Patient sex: F
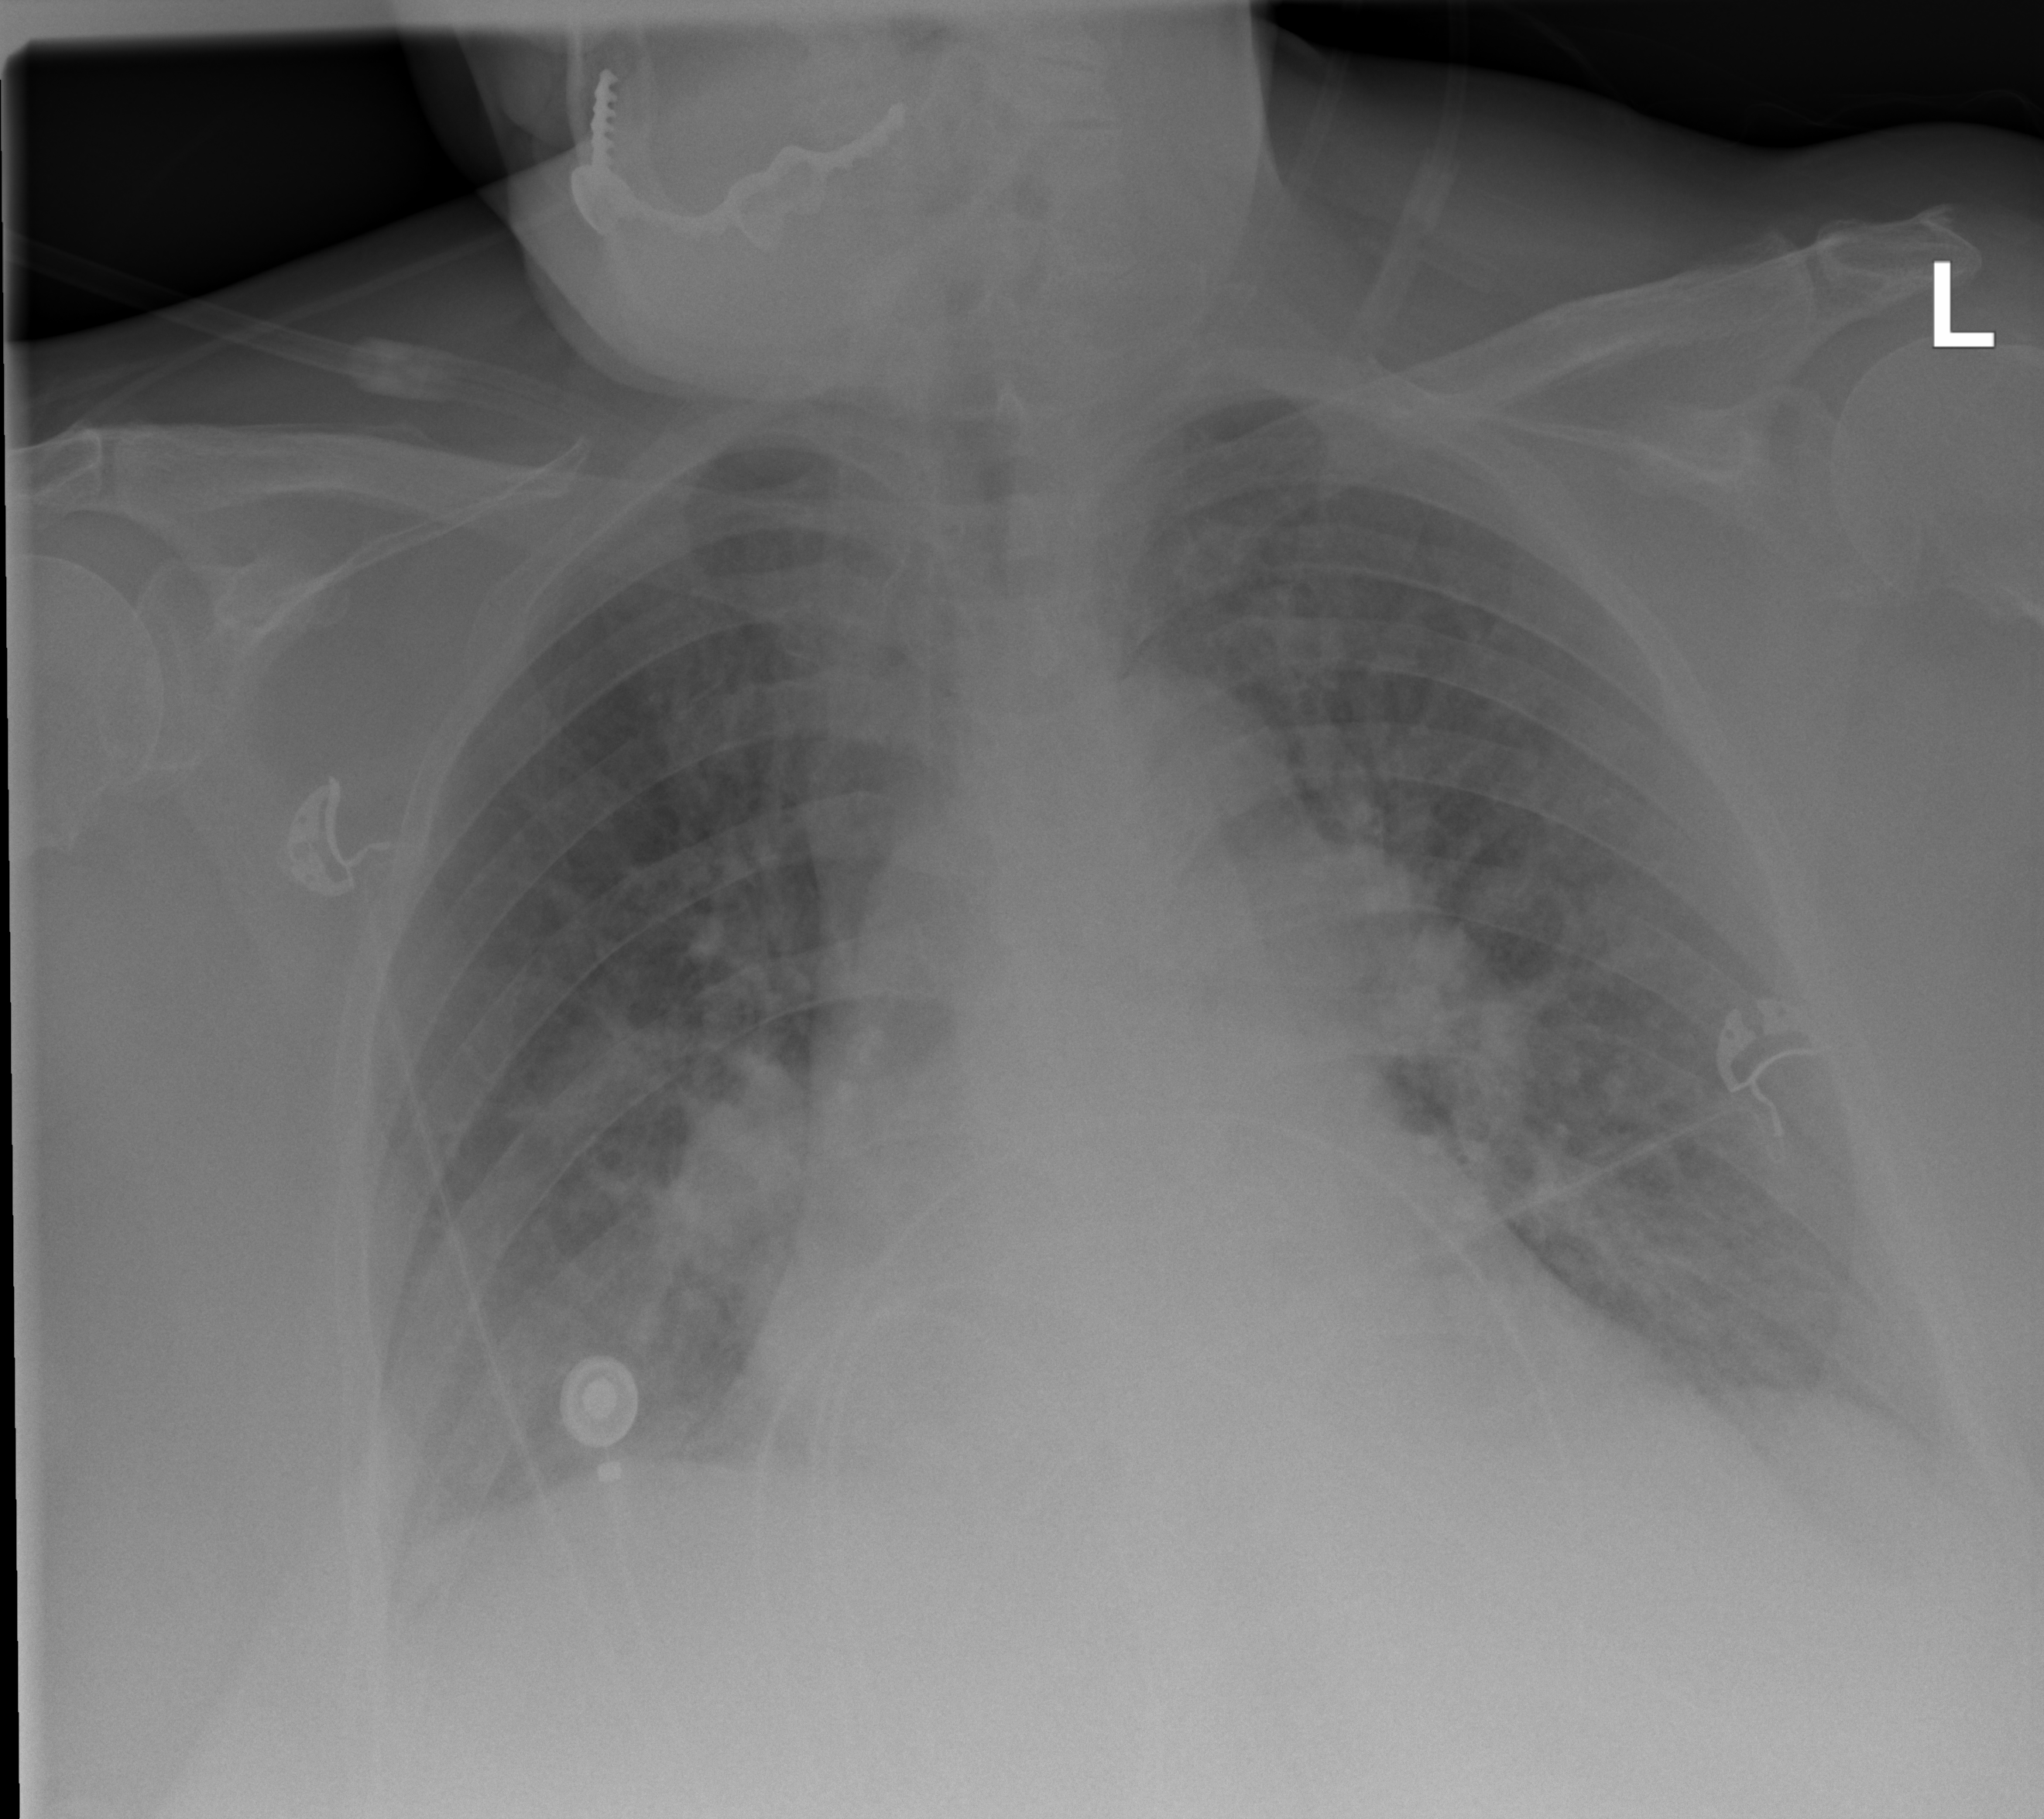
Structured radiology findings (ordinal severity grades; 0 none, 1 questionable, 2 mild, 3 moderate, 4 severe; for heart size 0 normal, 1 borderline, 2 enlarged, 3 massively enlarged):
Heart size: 2
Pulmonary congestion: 2
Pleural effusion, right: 1
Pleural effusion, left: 1
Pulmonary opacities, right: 2
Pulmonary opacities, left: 2
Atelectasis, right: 0
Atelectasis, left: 0